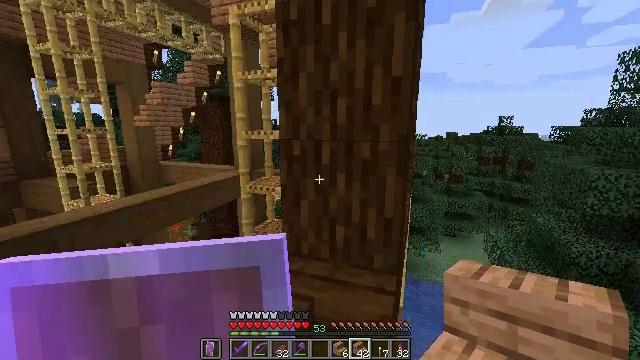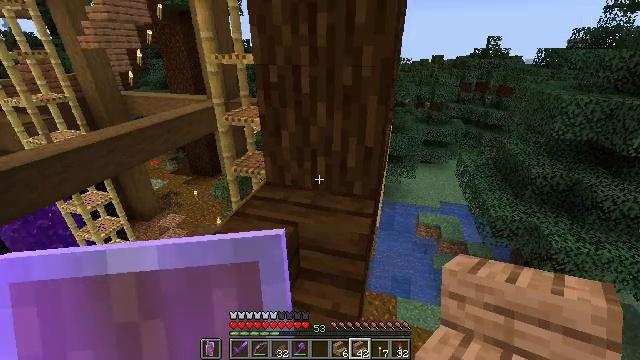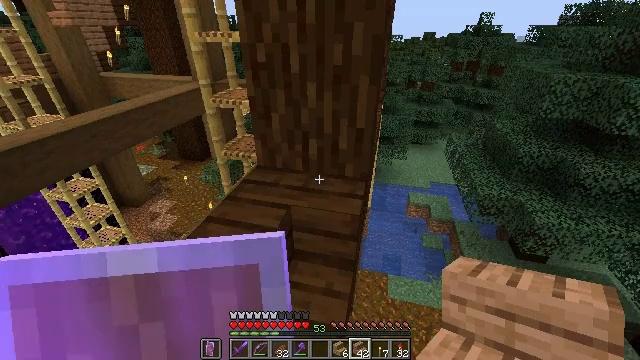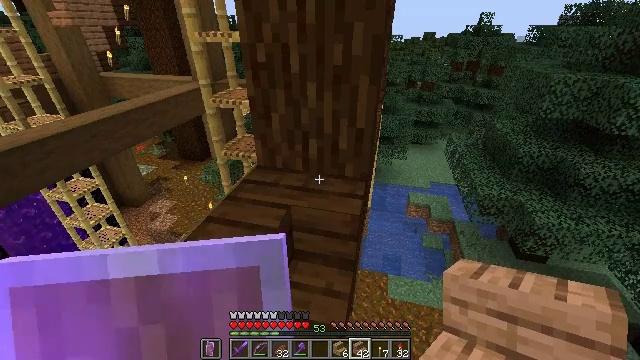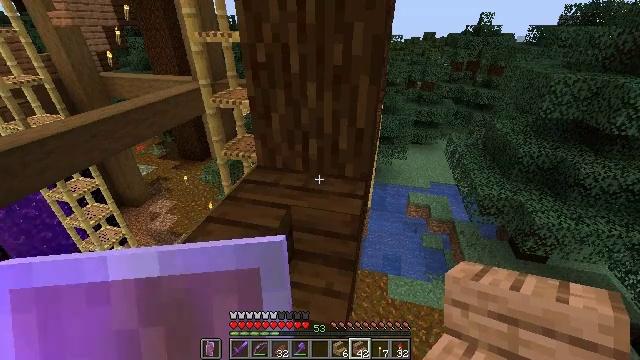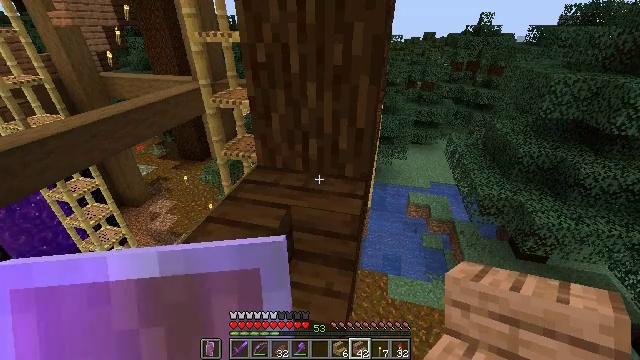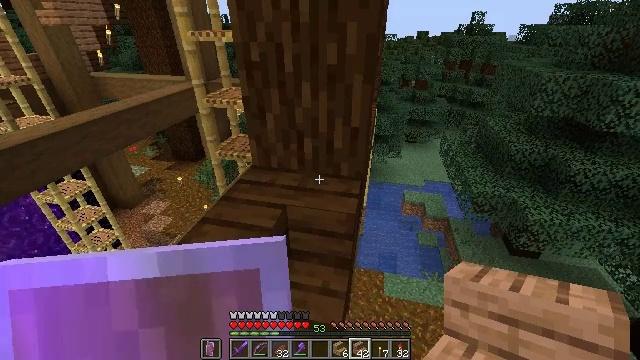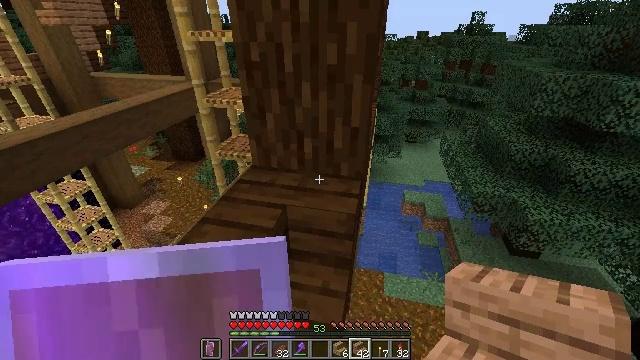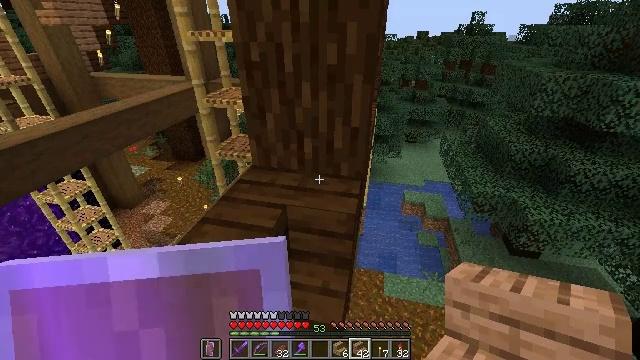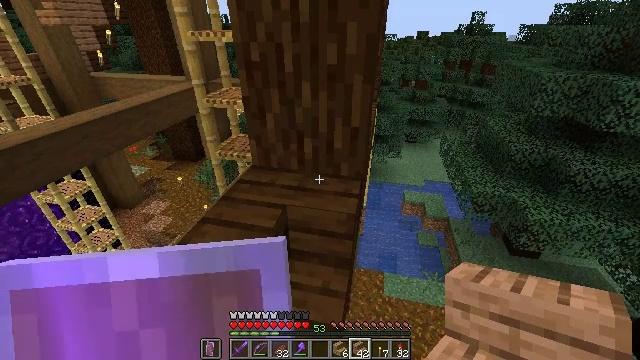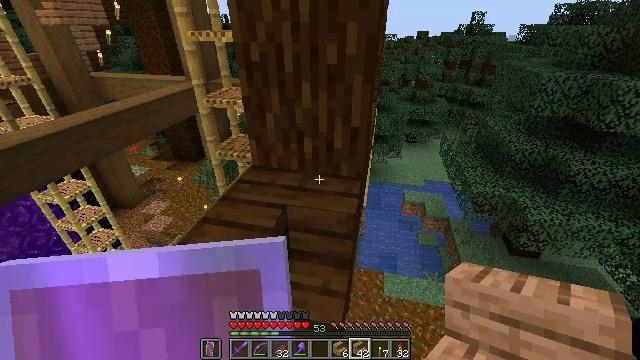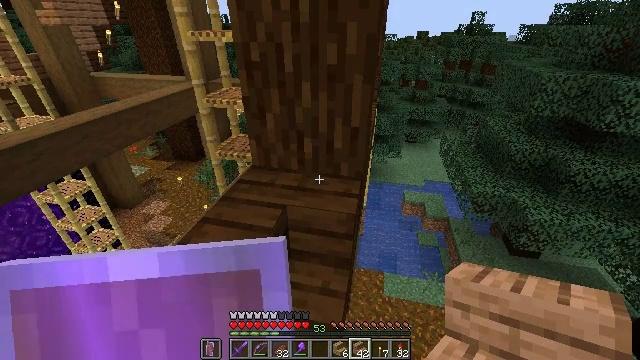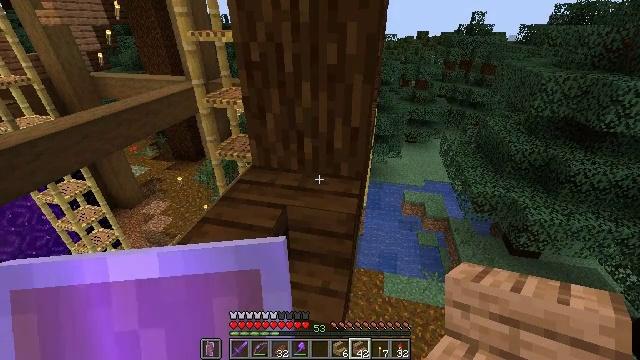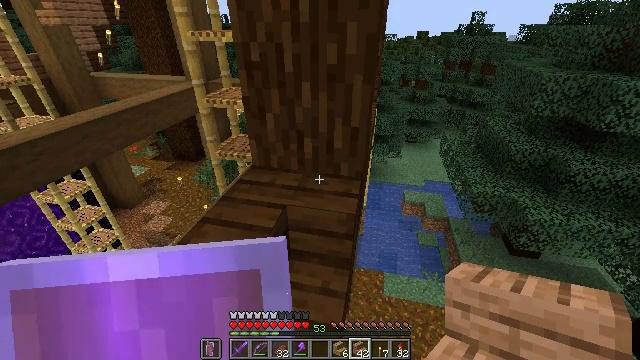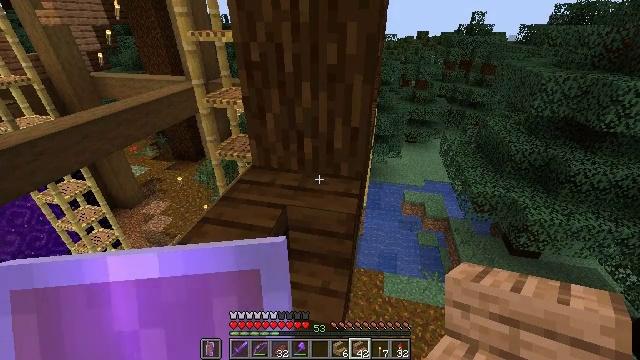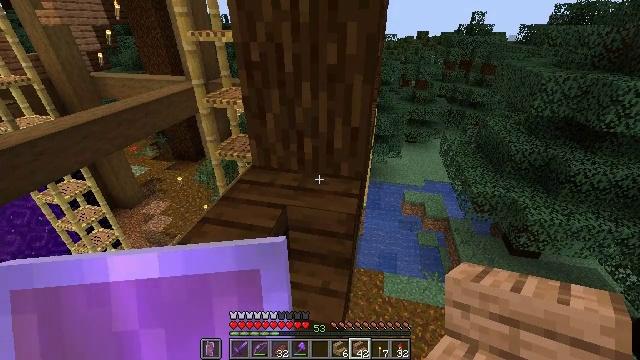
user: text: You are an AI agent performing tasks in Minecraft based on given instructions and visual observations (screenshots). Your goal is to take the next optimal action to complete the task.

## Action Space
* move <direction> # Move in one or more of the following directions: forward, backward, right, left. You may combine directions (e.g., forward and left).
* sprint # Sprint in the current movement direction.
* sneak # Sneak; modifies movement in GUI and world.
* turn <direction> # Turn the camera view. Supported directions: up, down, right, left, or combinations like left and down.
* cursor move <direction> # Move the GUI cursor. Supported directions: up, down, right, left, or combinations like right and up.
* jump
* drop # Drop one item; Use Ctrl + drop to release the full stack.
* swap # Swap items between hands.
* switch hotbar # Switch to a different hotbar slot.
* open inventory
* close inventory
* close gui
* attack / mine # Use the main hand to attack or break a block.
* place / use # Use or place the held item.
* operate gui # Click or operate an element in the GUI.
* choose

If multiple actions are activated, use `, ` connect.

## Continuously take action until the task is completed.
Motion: motion action
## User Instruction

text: Take jungle logs to craft jungle planks.
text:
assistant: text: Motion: turn right and down
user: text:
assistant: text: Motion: turn right and down
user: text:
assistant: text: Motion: no_op
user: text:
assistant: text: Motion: no_op
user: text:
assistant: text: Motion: no_op
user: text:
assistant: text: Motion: turn right
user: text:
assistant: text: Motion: no_op
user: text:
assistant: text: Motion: no_op
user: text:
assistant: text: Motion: no_op
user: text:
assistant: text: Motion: no_op
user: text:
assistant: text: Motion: no_op
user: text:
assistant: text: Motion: no_op
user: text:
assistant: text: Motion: no_op
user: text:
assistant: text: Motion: no_op
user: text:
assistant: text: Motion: no_op
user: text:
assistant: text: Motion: no_op
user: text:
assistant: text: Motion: no_op
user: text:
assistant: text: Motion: no_op
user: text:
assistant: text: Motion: no_op
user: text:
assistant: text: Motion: no_op
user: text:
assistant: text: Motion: no_op
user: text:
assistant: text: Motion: no_op
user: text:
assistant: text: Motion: no_op
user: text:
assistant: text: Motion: no_op
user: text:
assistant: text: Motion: no_op
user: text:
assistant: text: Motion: no_op
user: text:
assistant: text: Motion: no_op
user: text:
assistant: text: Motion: no_op
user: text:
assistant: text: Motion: no_op
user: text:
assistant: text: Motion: no_op